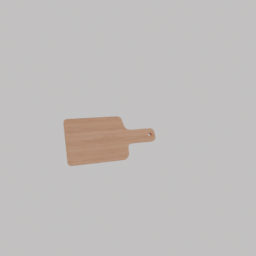
Label: tools